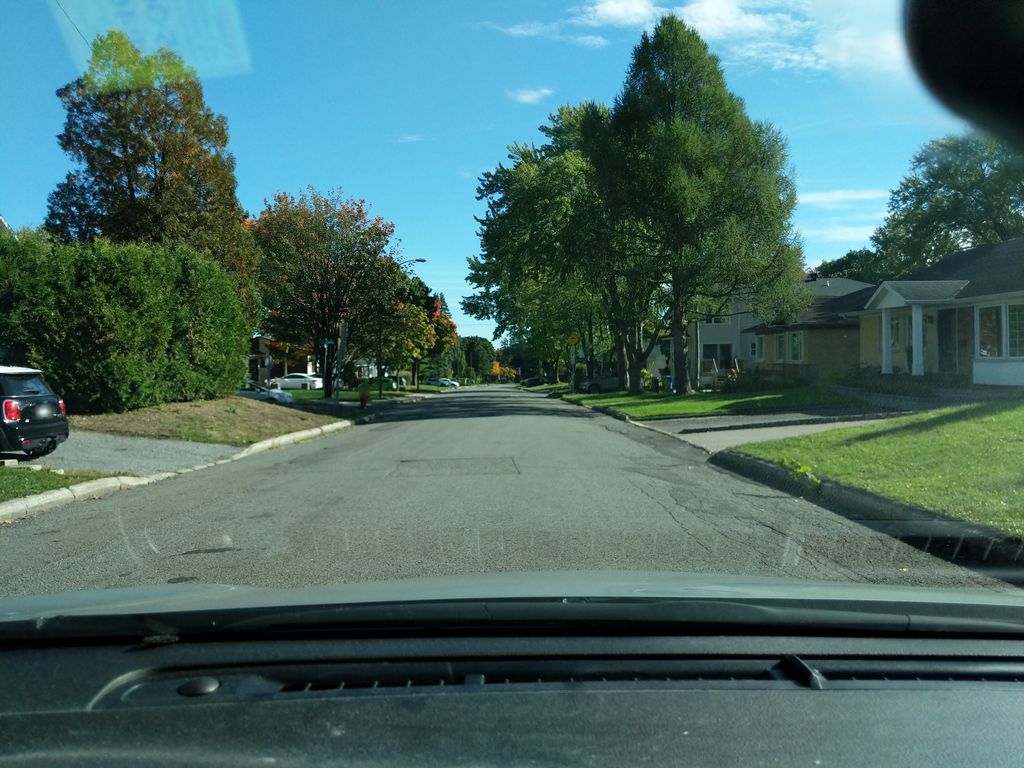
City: quebec_city